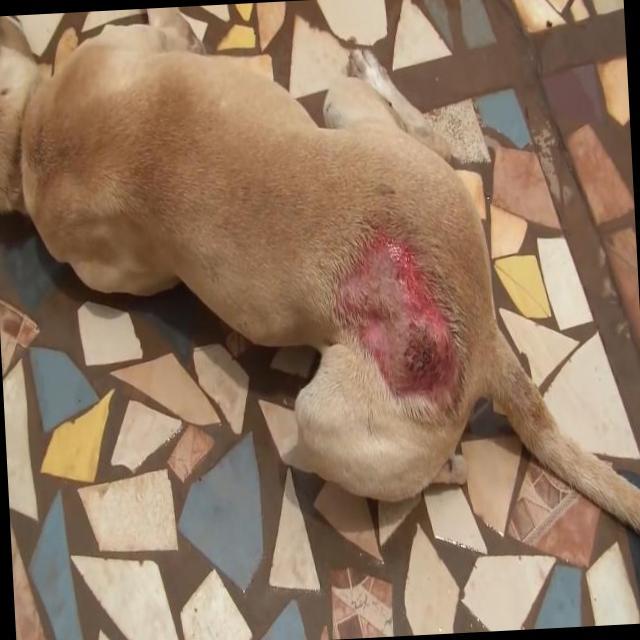
Canine dermatitis — inflammation of the skin presenting with erythema, pruritus, papules, and excoriation. May be allergic, contact, or atopic in origin.